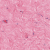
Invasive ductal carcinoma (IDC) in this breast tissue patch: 0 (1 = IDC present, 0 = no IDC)